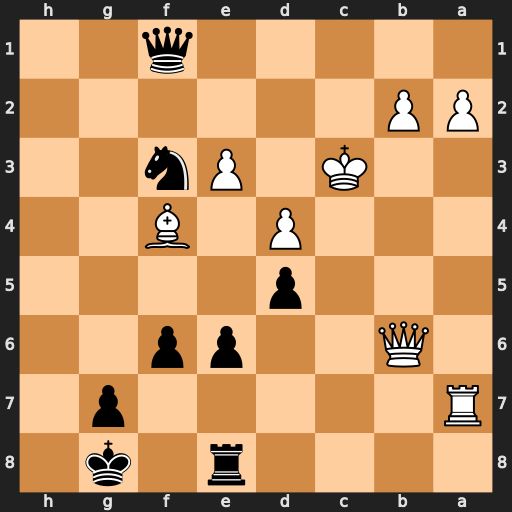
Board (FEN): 4r1k1/R5p1/1Q2pp2/3p4/3P1B2/2K1Pn2/PP6/5q2
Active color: b
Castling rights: -
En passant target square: -
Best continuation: Qc4#